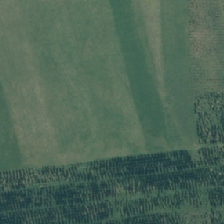
Land cover: high_producing_grassland